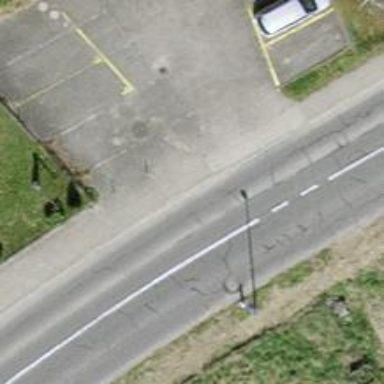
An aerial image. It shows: Asphalt driveway with sidewalk. The road is service road.